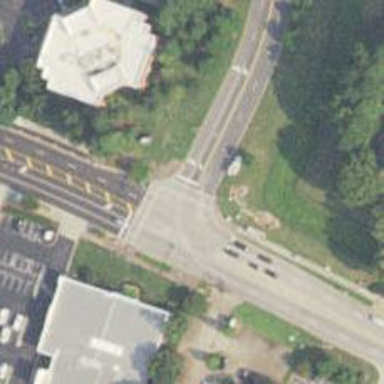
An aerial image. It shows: Uncontrolled footway crossing marked with lines.